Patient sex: F
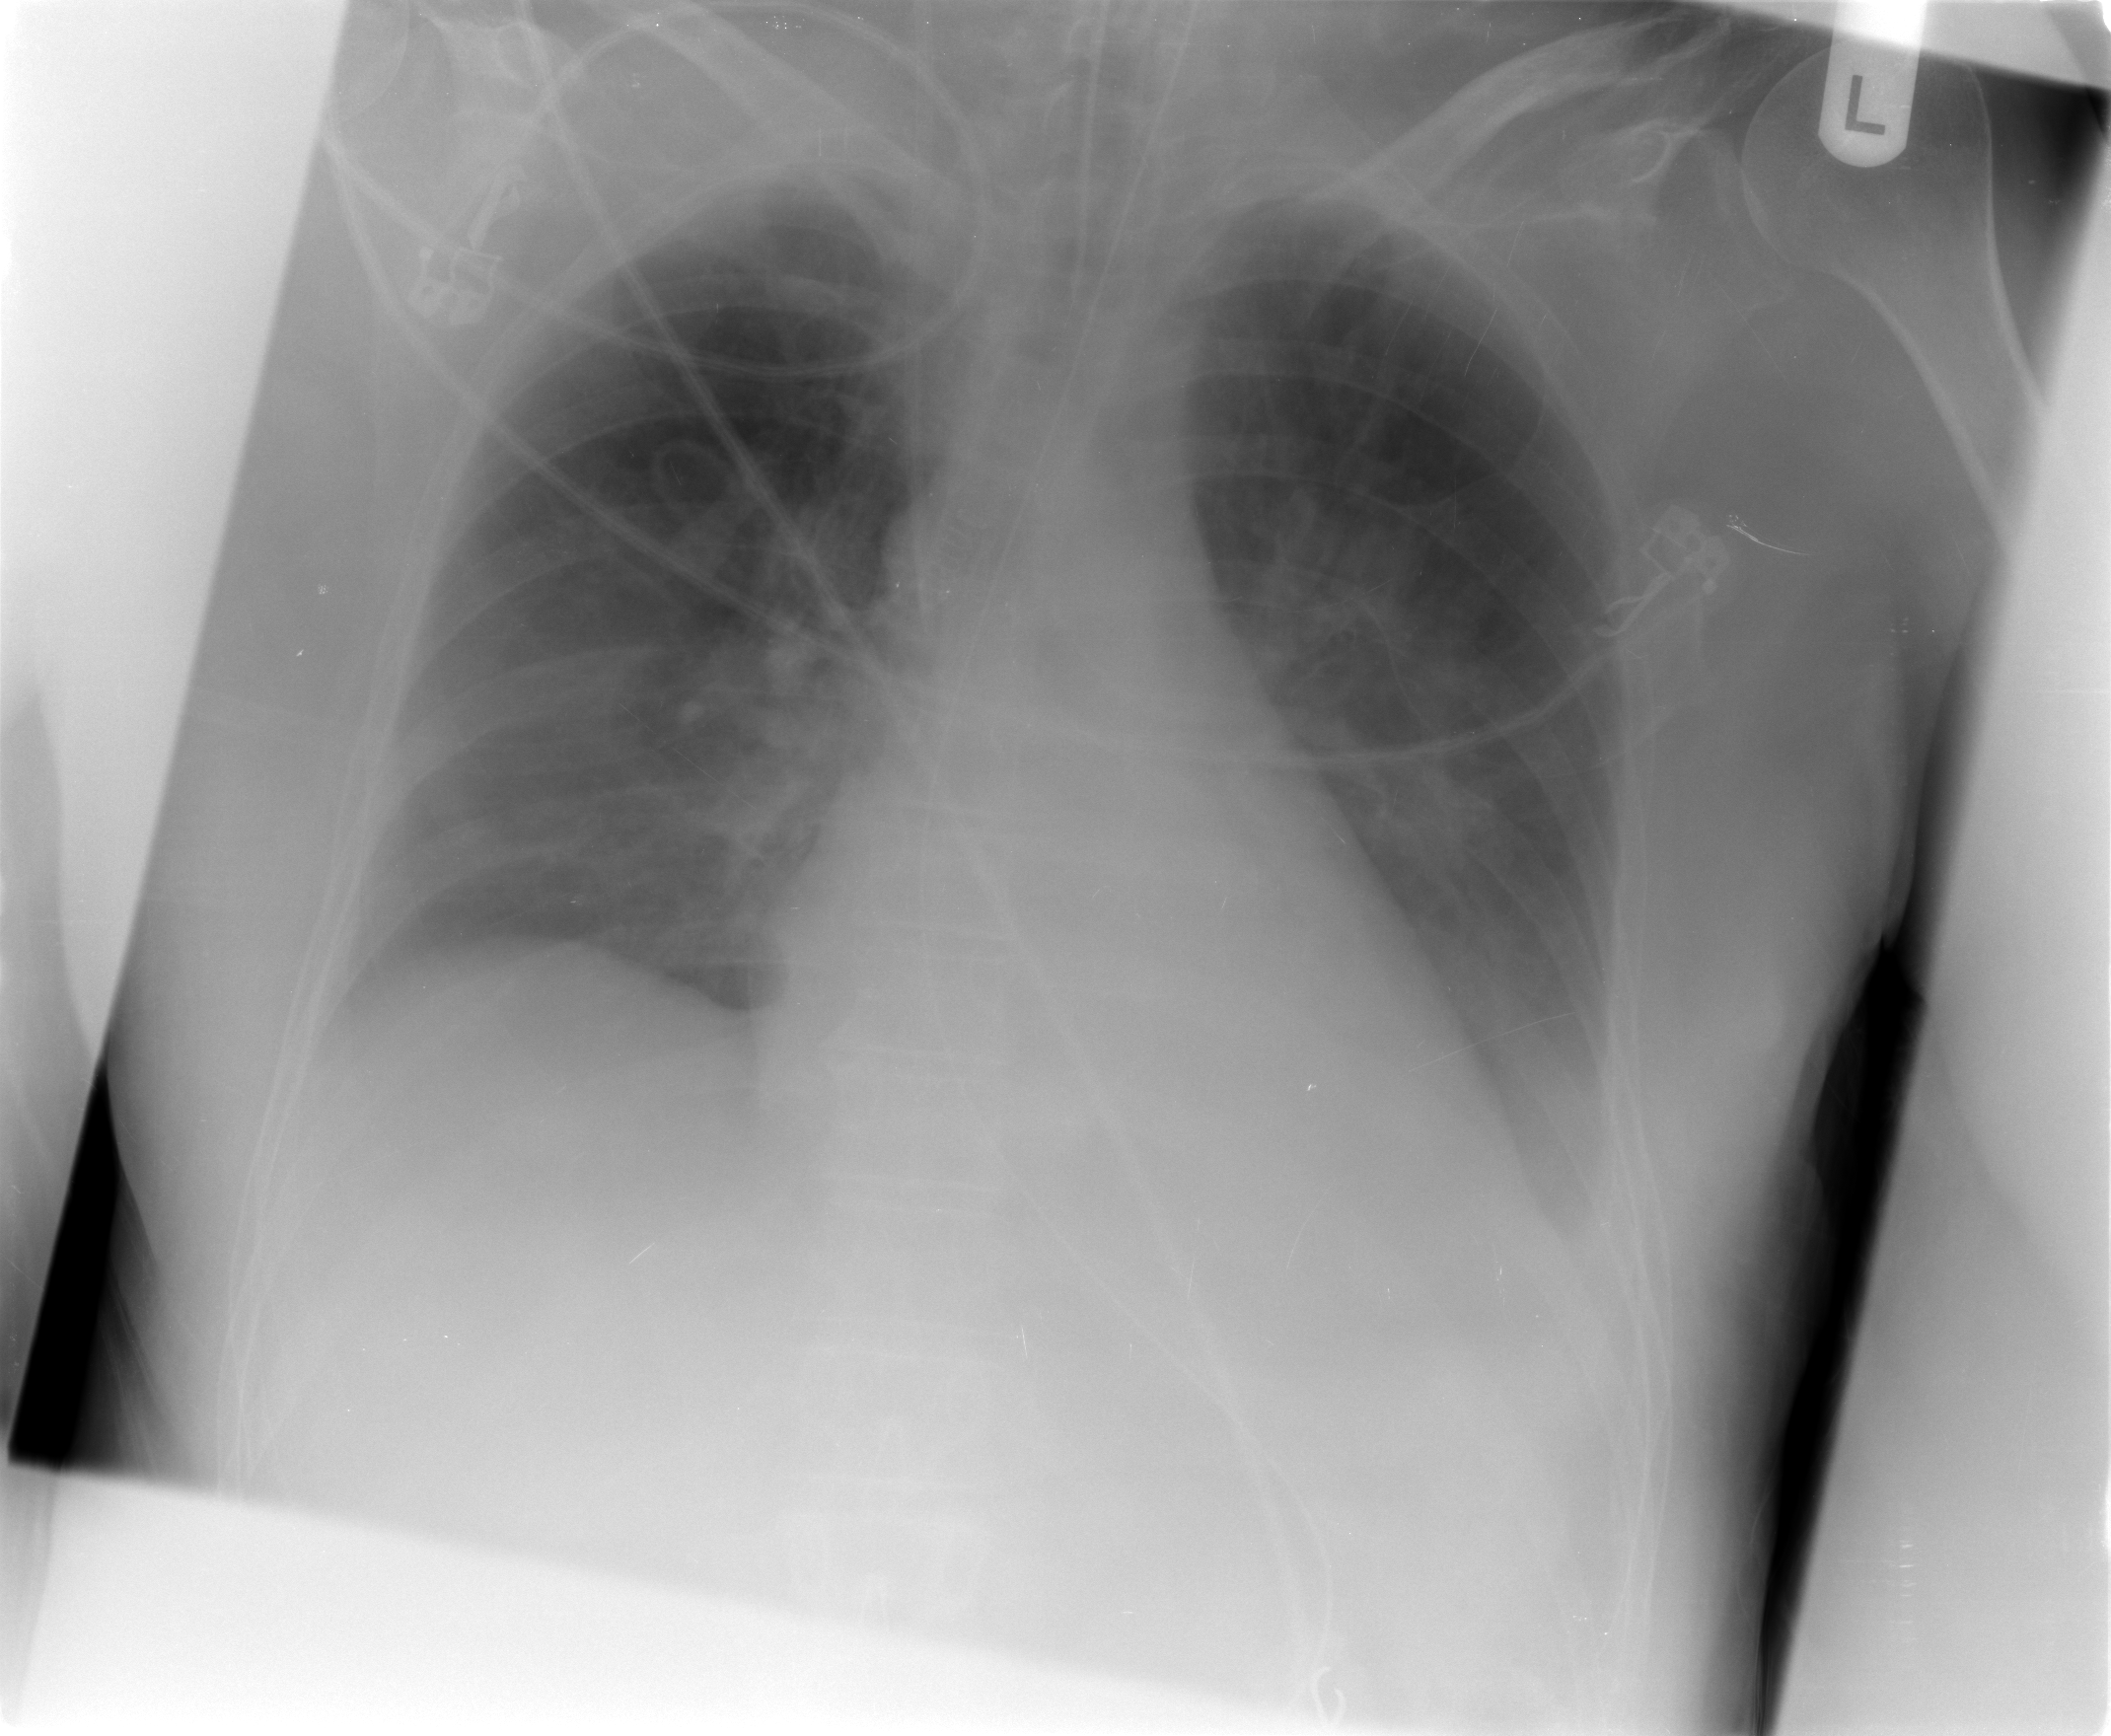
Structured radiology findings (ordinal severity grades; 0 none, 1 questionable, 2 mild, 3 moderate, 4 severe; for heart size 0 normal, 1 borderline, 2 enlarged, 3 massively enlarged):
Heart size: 0
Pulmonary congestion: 1
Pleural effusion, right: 2
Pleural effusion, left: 1
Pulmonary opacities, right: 0
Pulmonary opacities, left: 0
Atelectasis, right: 2
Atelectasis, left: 2